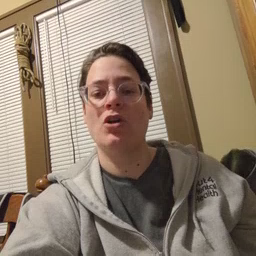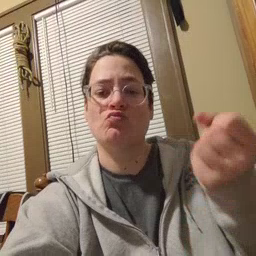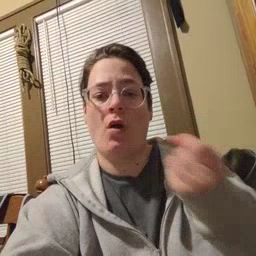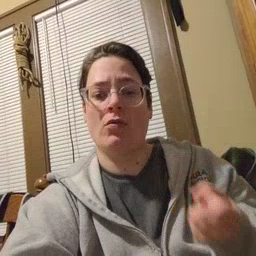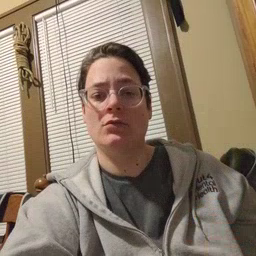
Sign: drawer